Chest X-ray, PA view. Patient: 19 years old, sex M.
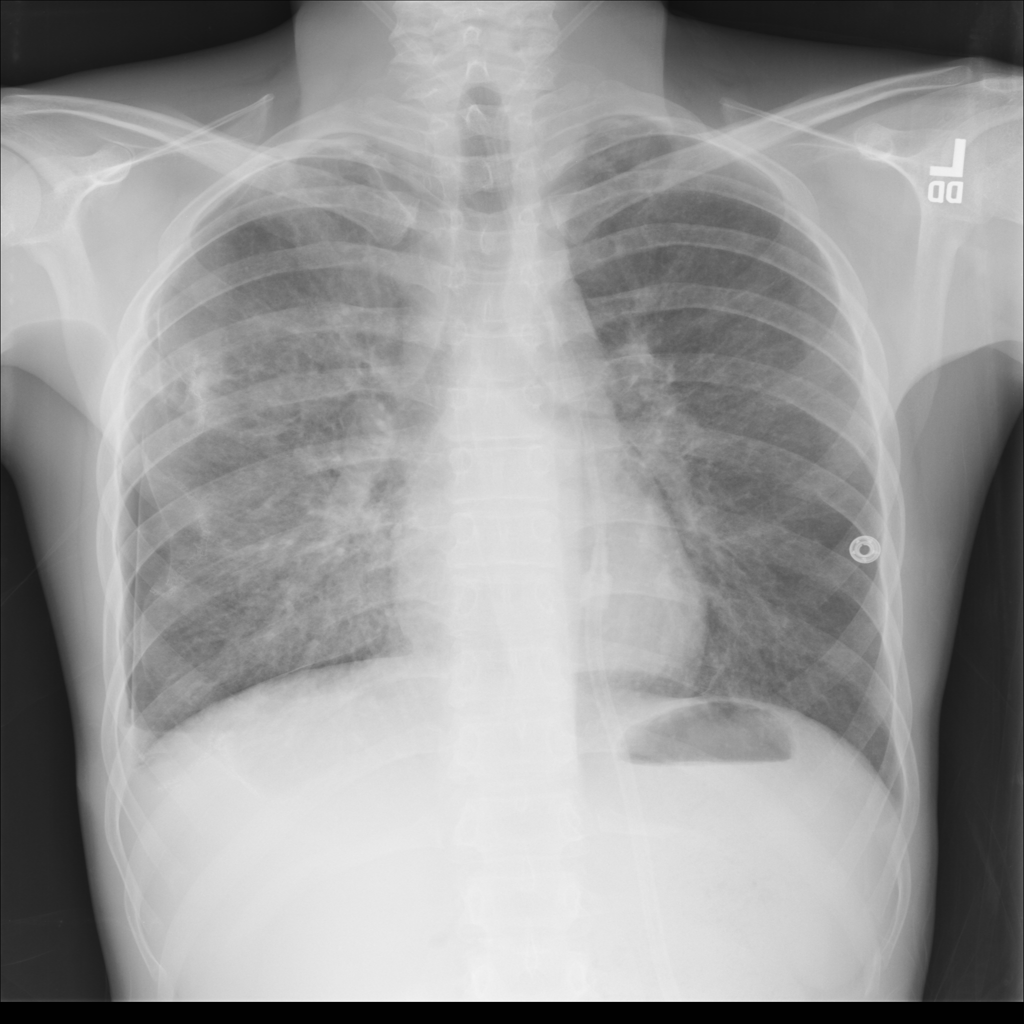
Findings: Infiltration, Pneumothorax